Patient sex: F
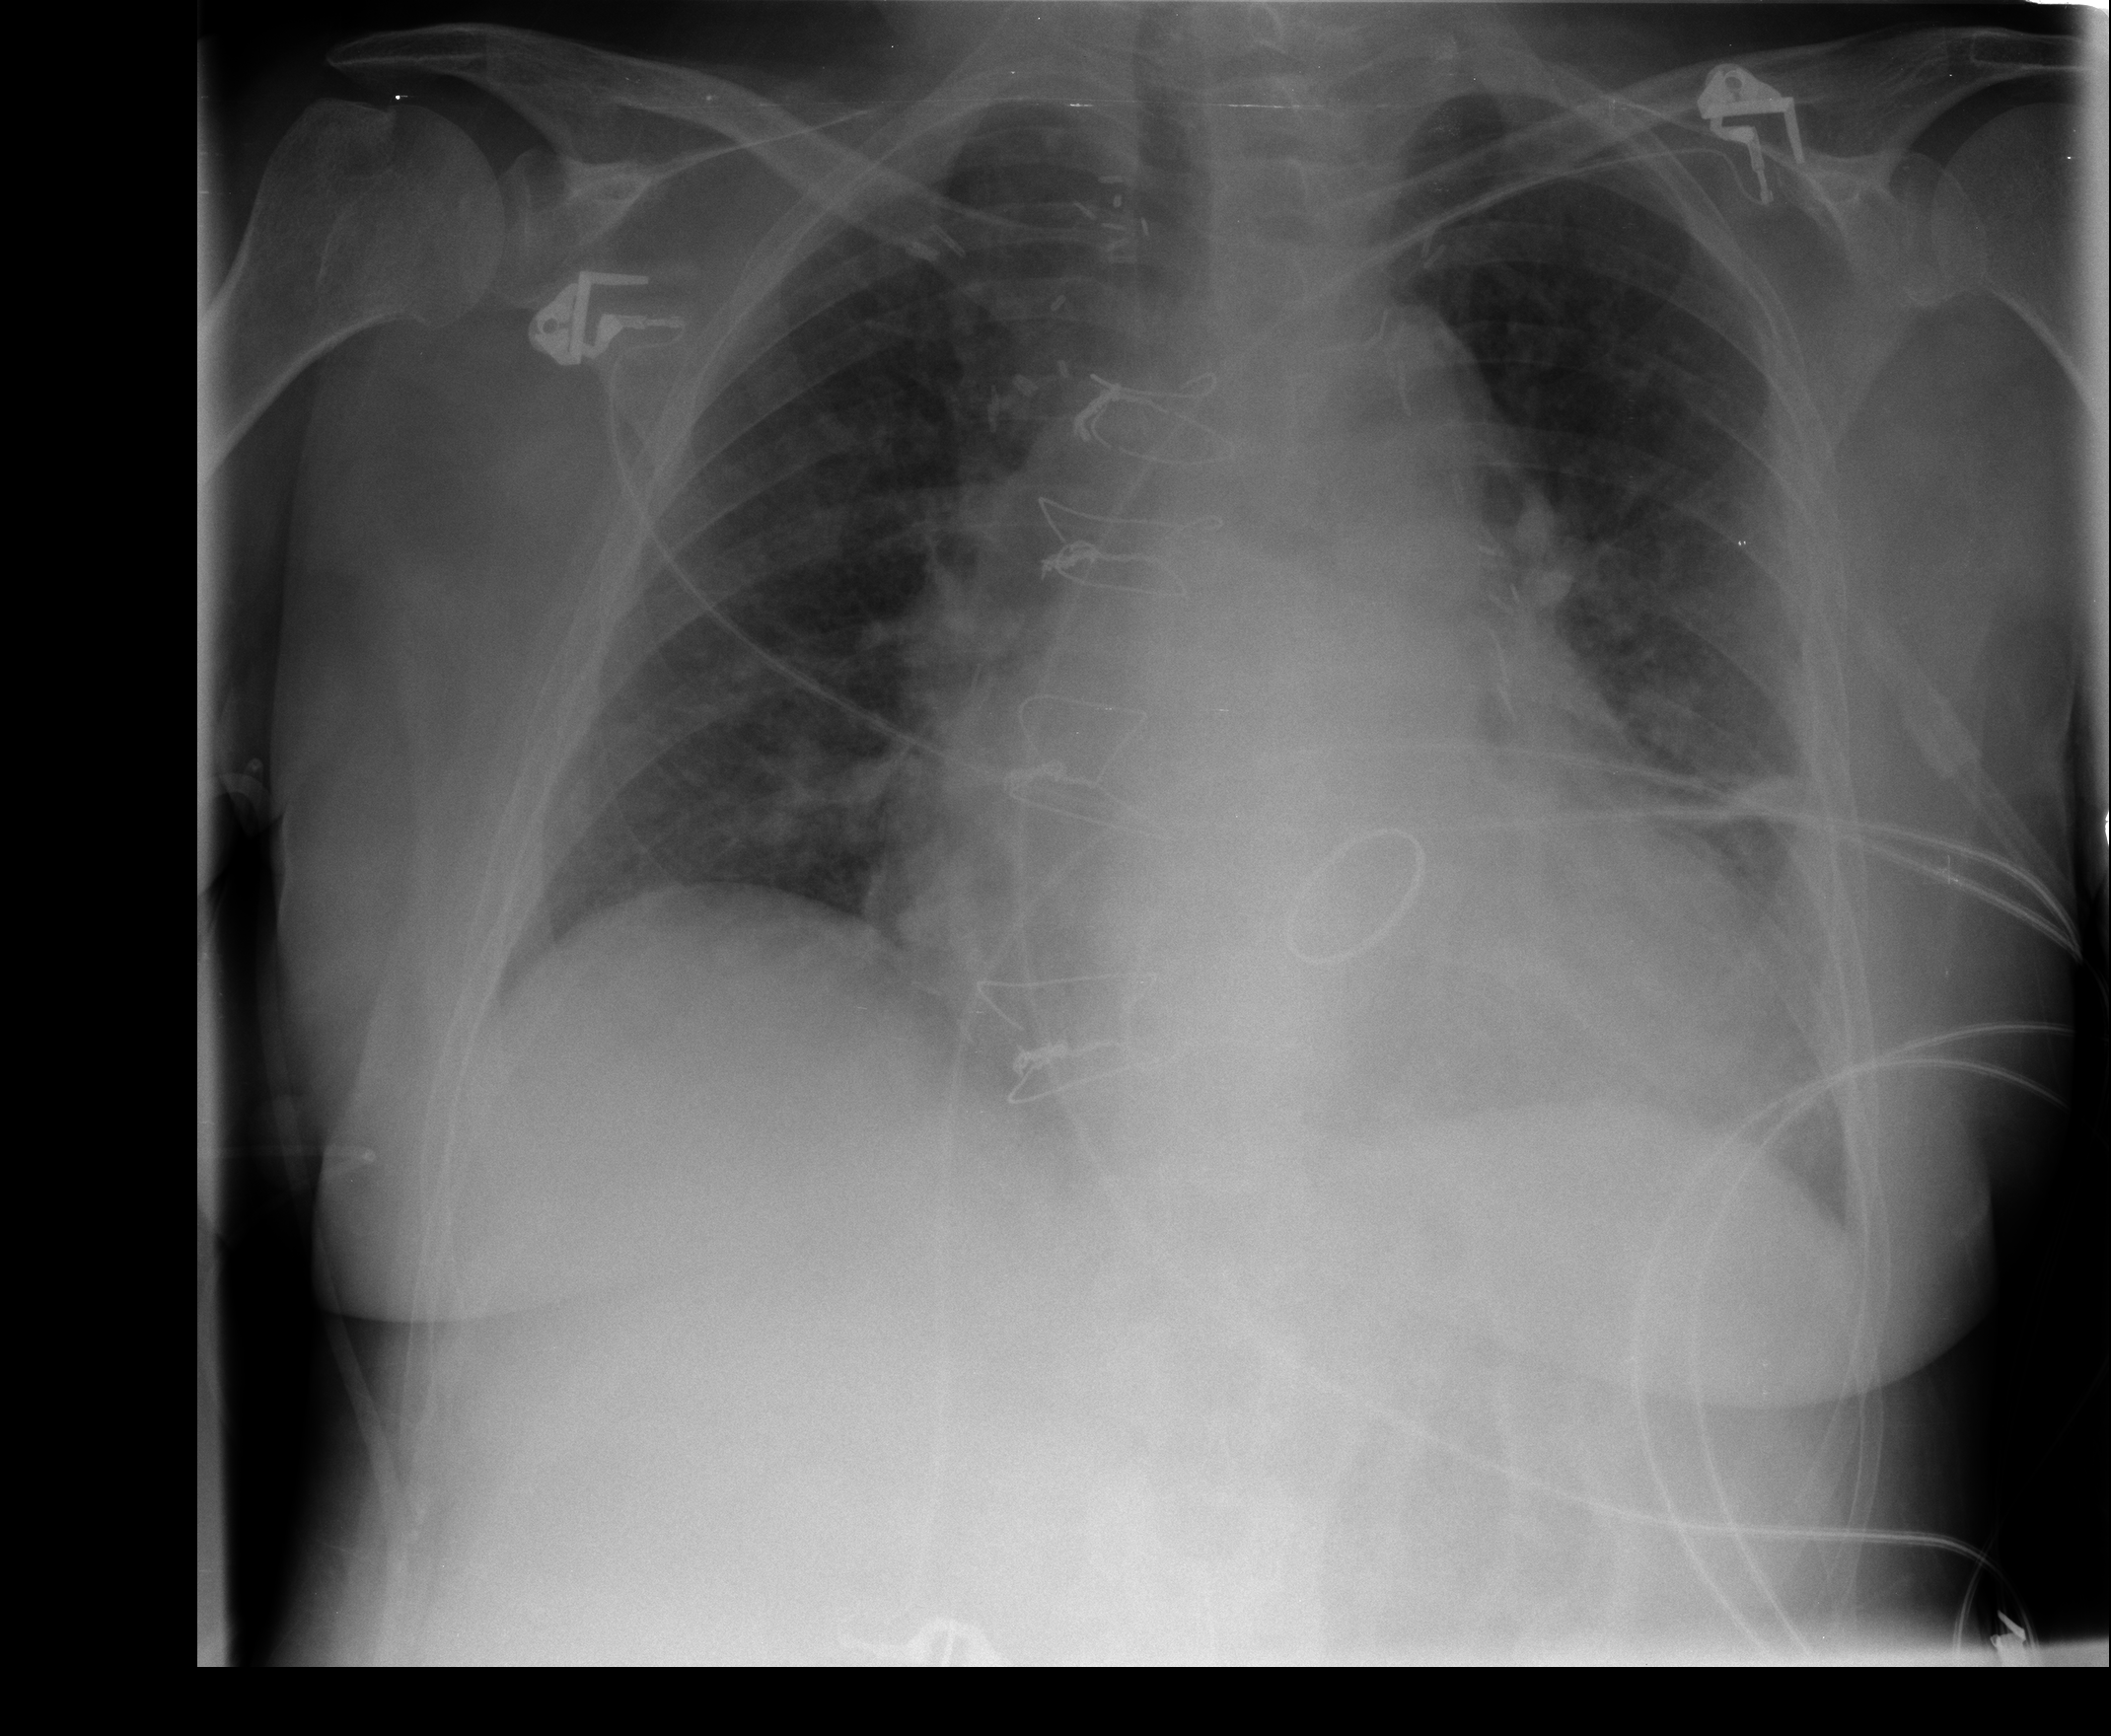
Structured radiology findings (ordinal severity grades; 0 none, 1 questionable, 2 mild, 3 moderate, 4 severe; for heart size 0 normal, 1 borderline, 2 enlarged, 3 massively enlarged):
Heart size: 2
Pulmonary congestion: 2
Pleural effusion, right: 0
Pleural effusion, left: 0
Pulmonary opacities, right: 1
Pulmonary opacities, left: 0
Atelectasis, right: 1
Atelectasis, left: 1